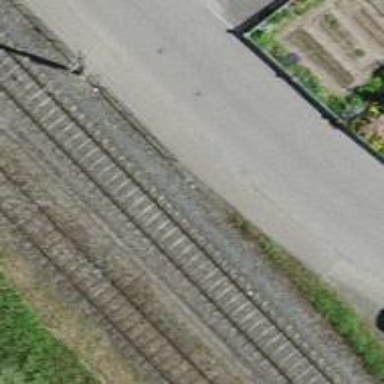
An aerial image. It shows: Railway switch.